RGB frame:
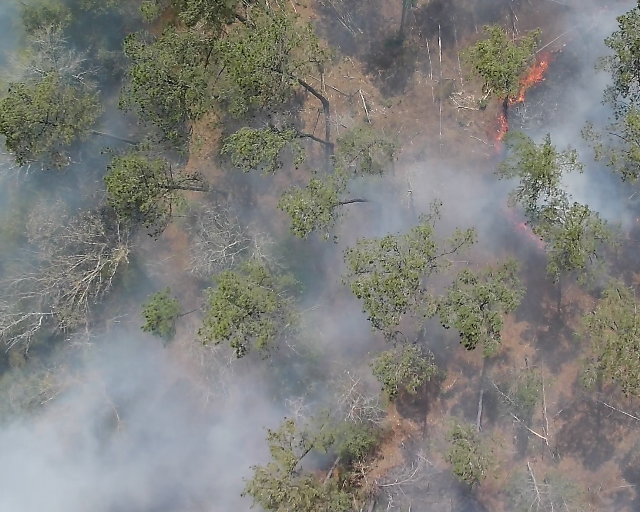
Thermal frame:
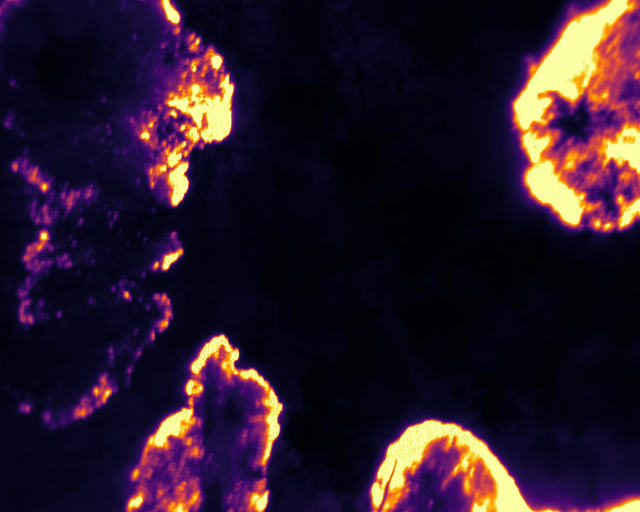
Captured: 2026-02-26 02:30:02
Pixels at or above 80 °C: 47571 (fraction of frame: 0.1452)